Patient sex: M
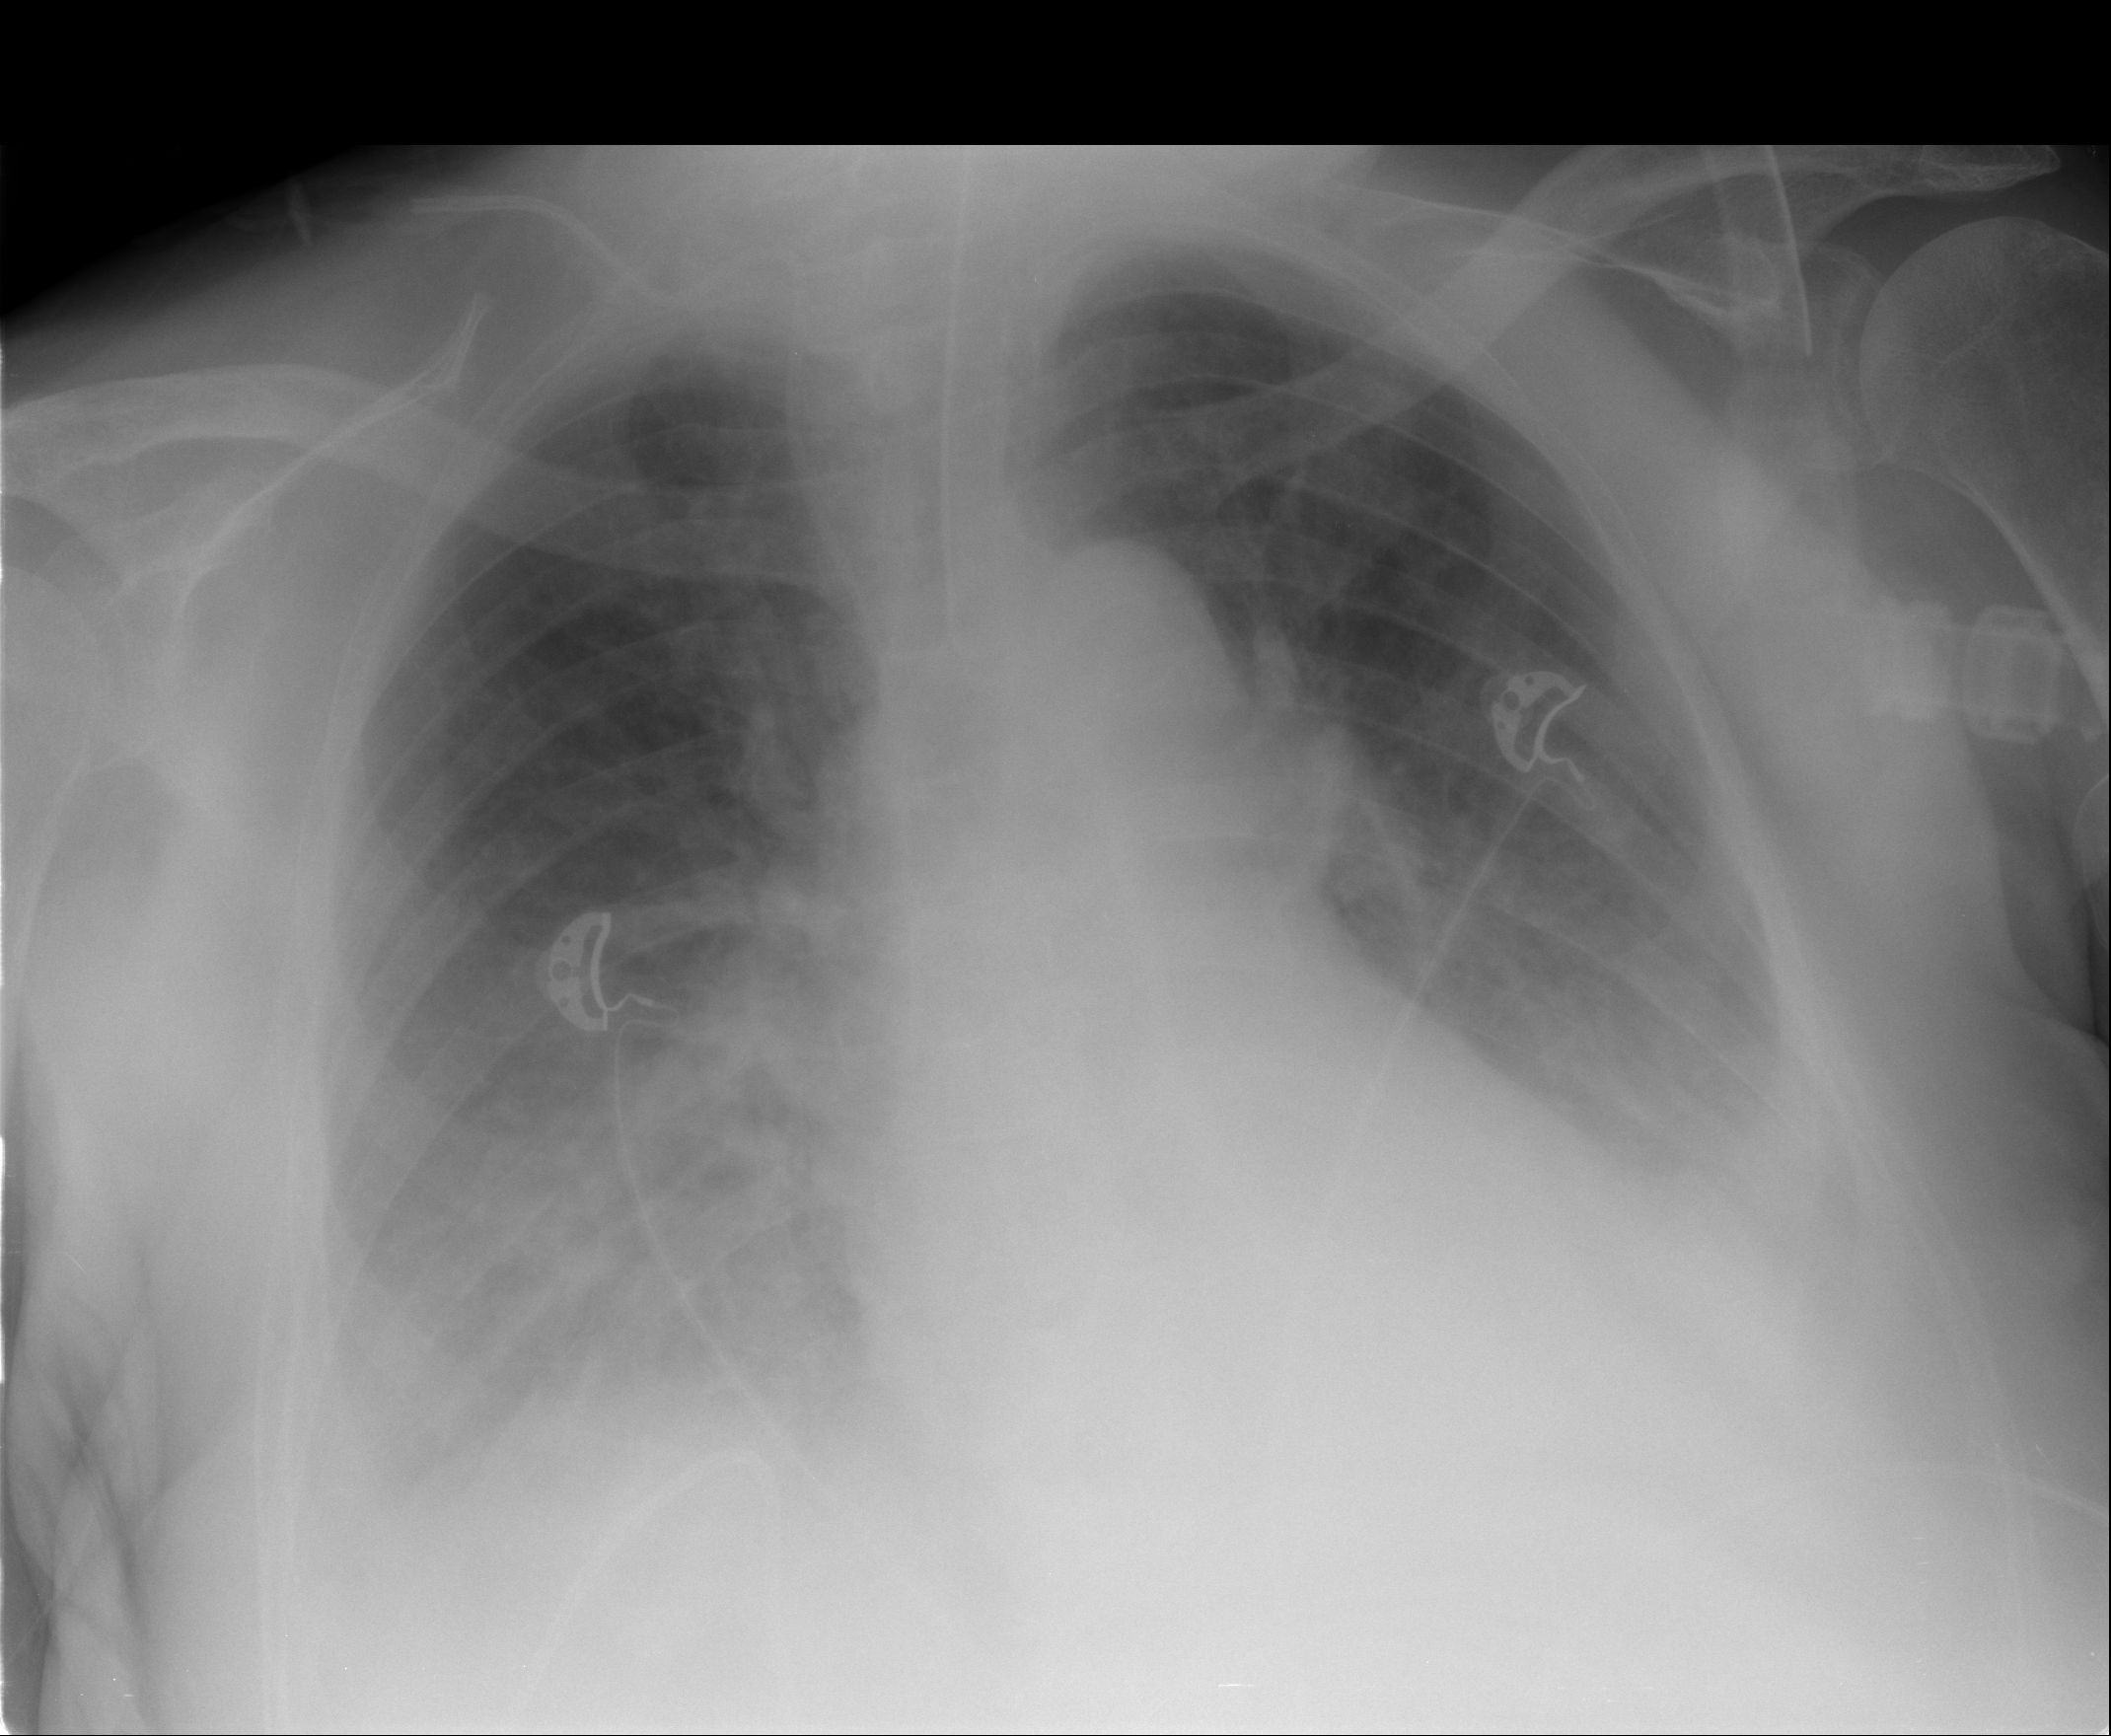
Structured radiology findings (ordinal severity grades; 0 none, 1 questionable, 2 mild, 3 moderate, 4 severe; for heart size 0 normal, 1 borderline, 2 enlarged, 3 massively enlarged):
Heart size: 0
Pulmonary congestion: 0
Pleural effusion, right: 2
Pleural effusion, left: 2
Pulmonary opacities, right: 0
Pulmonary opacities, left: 0
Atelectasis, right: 2
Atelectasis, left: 2